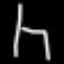
Label: chair